Field crop: tomato
Growth stage: 2
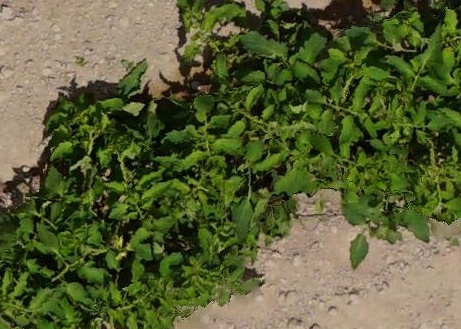
Species: tomato